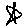
Label: star